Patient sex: F
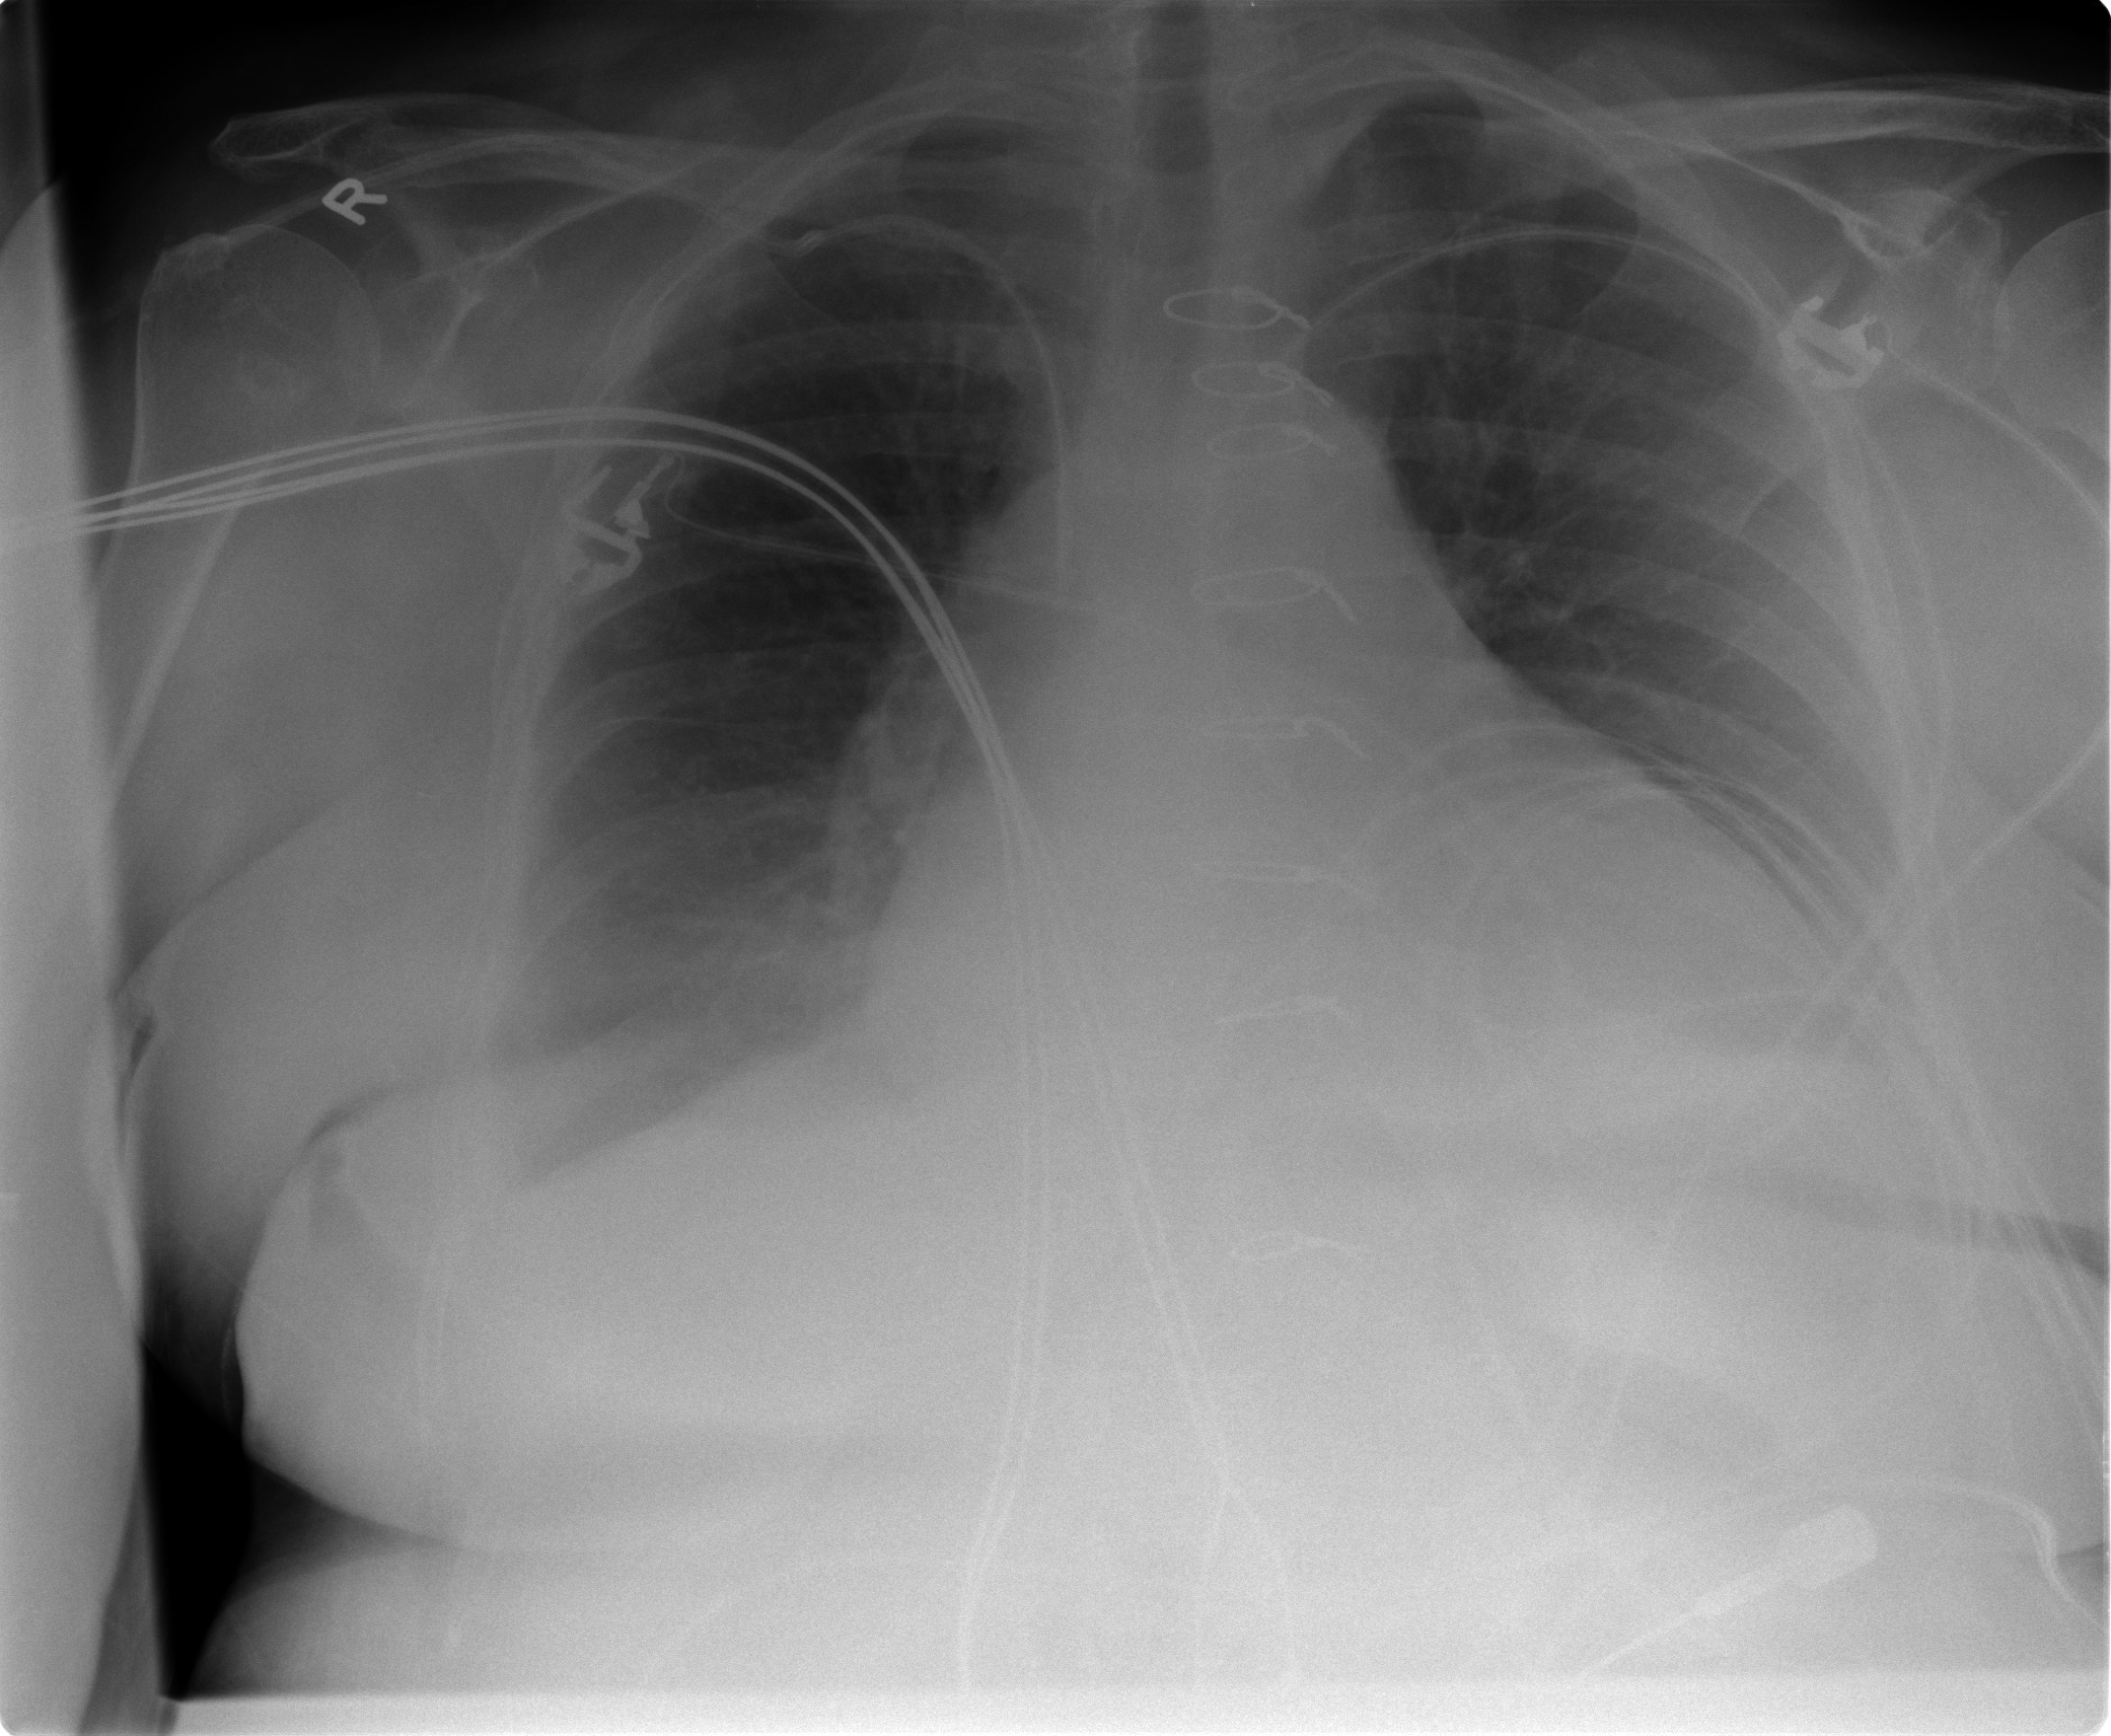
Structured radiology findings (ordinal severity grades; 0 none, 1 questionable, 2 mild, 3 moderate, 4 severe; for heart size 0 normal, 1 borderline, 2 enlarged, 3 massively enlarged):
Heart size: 2
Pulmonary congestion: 2
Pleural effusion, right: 2
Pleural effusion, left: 2
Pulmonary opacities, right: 1
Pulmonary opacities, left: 0
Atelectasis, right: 2
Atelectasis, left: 2